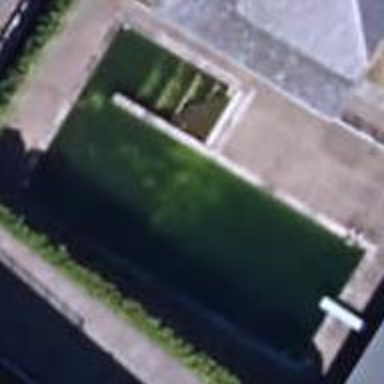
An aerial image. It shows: Swimming pool located in leisure land.